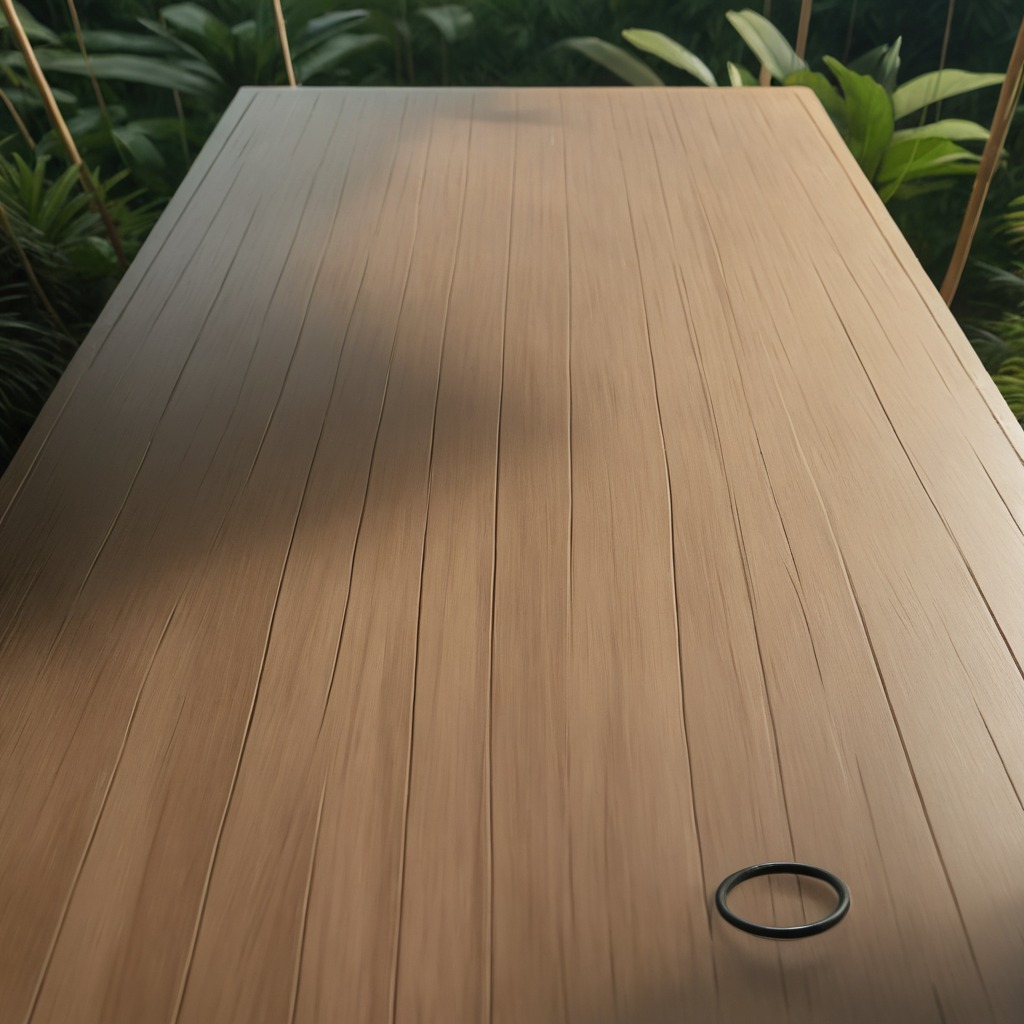
A rubber O-ring is lying on a wooden table.